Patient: sex F, age 58
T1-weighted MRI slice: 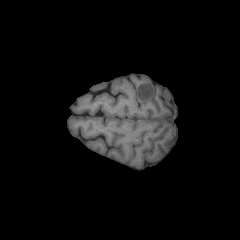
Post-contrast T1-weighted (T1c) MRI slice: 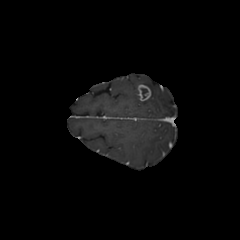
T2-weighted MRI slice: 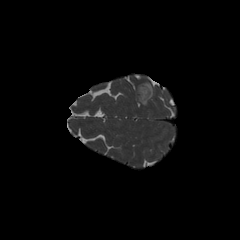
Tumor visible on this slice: yes
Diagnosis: Glioblastoma, IDH-wildtype
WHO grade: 4